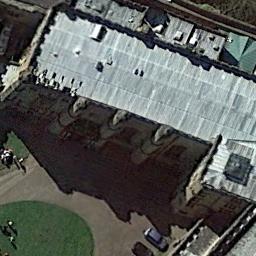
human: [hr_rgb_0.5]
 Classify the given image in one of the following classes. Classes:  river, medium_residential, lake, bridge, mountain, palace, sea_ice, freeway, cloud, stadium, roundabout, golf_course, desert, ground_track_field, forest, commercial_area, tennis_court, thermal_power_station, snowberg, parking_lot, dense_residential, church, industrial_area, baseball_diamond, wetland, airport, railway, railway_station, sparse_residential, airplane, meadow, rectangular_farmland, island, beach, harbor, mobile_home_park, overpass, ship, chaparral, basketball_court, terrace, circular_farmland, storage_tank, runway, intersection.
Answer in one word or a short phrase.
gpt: palace